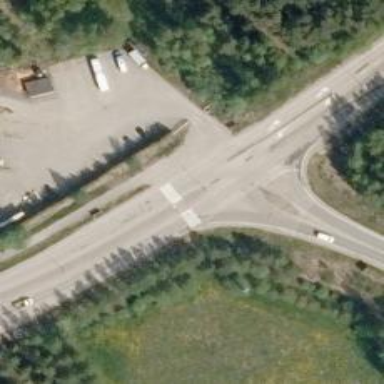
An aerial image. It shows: Uncontrolled crossing with central island on the road.